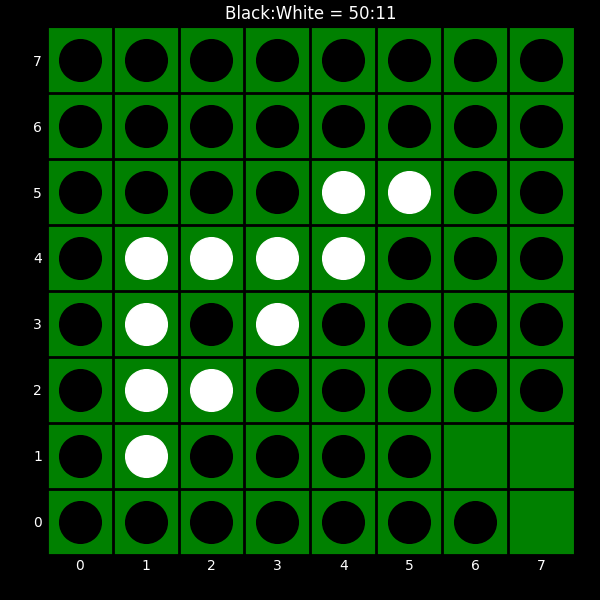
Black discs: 50
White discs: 11